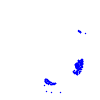
Particle: proton